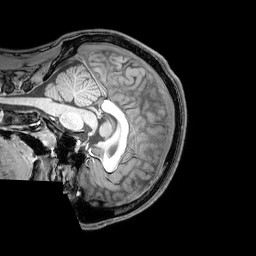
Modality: T1w
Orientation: sagittal
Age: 20
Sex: male
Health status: healthy
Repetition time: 0.081 s
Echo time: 0.037 s